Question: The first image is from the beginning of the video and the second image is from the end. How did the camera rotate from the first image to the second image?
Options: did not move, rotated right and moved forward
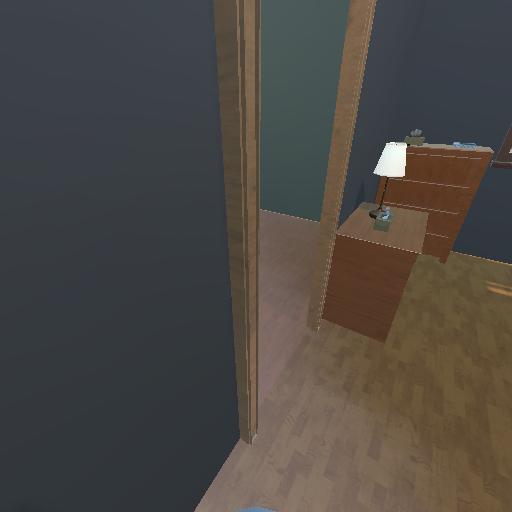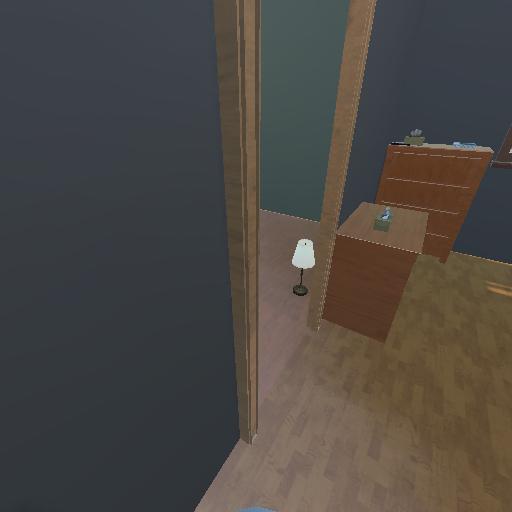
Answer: did not move